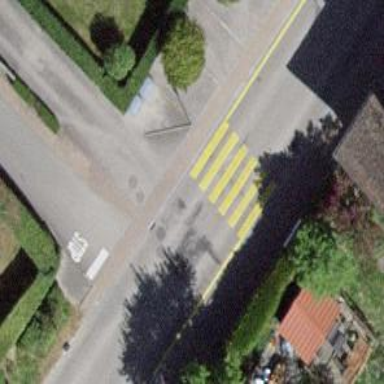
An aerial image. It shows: Uncontrolled zebra crossing.